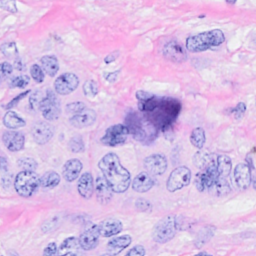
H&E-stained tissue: Breast